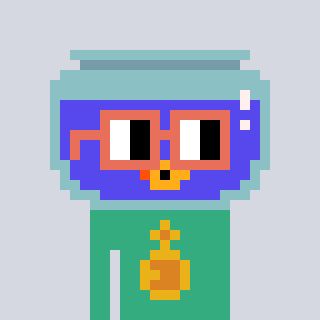
a pixel art character with square orange glasses, a goldfish-shaped head and a teal-colored body on a cool background